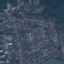
Land use / land cover class: Residential